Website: macys
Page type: billing-address
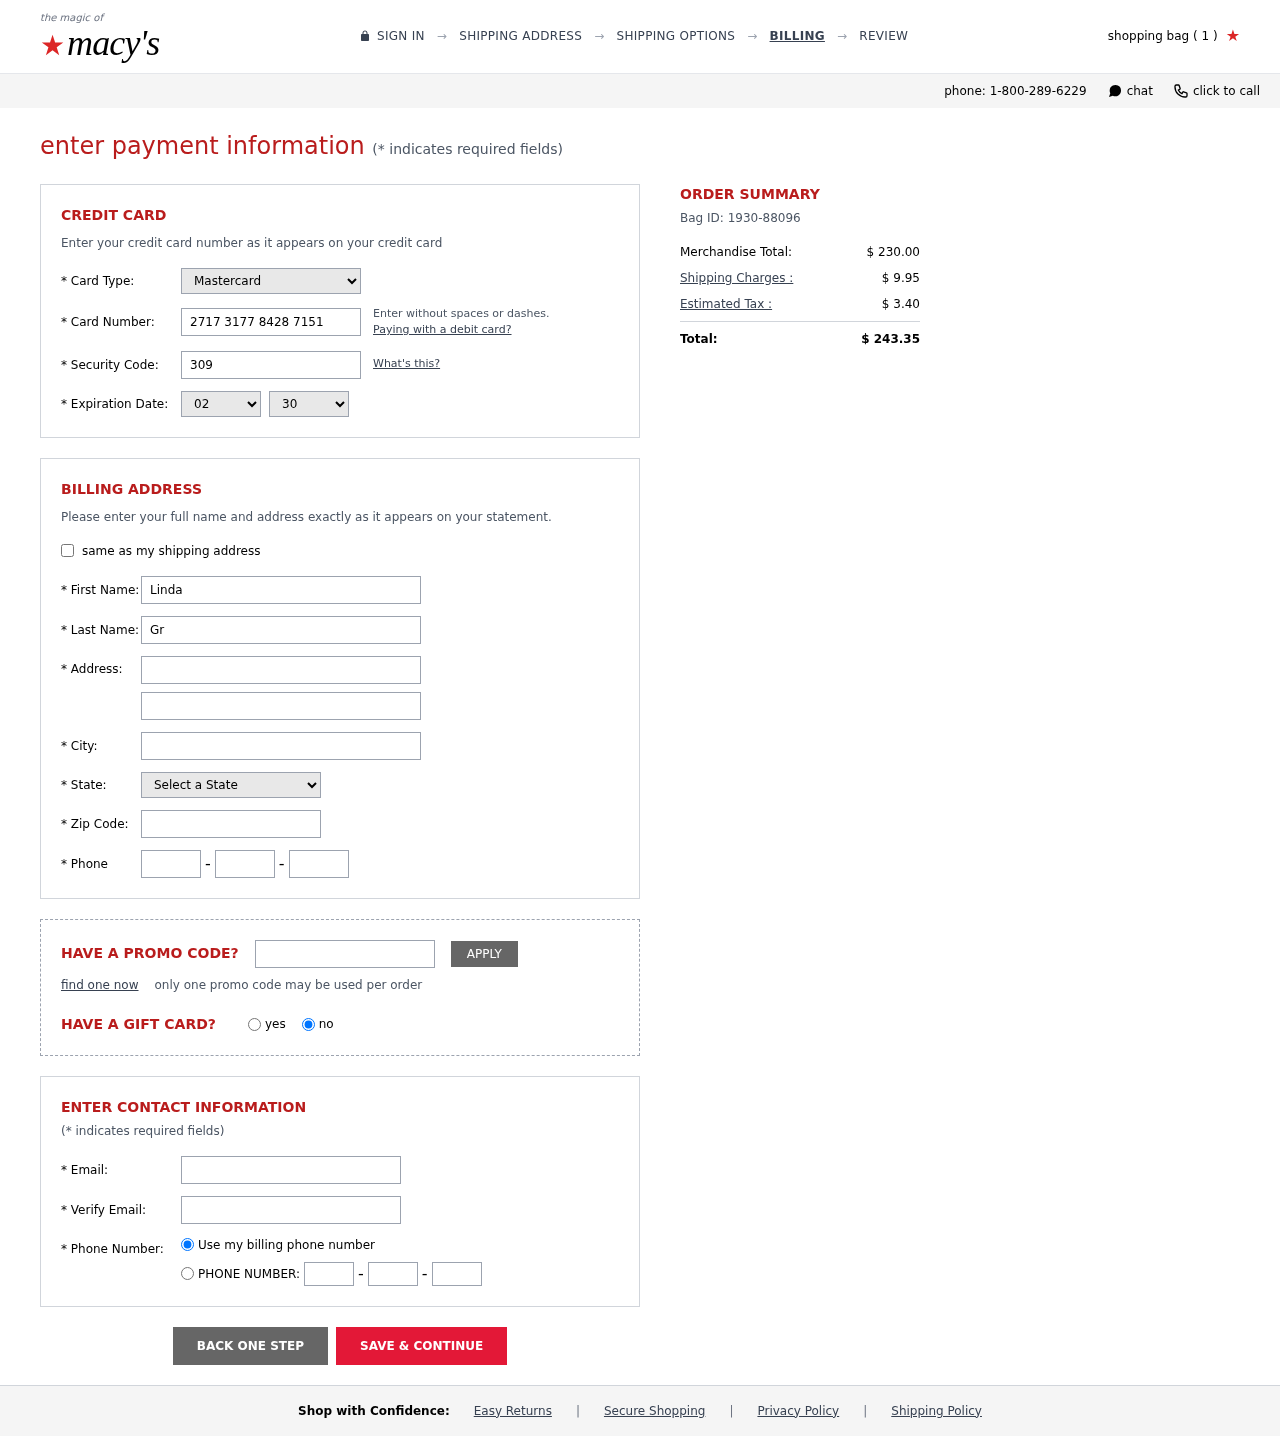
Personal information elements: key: PII_CARD_CVV
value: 309
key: PII_CARD_EXPIRY_MONTH
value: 02
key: PII_CARD_EXPIRY_YEAR
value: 30
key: PII_CARD_NUMBER
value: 2717 3177 8428 7151
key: PII_CARD_TYPE
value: Mastercard
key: PII_CITY
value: Amyfurt
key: PII_EMAIL
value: linda_green@yahoo.com
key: PII_FIRSTNAME
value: Linda
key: PII_LASTNAME
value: Green
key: PII_PHONE_AREA
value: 622
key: PII_PHONE_PREFIX
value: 825
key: PII_PHONE_SUFFIX
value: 6405
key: PII_POSTCODE
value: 01133
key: PII_STATE_ABBR
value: NC
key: PII_STREET
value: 028 Anderson Ways Apt. 659
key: PII_STREET2
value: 98840 Nguyen Street
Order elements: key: ORDER_NUM_ITEMS
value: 1
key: ORDER_ID
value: Bag ID: 1930-88096
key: ORDER_SUBTOTAL
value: $ 230.00
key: ORDER_SHIPPING_COST
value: $ 9.95
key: ORDER_TAX
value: $ 3.40
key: ORDER_TOTAL
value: $ 243.35